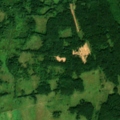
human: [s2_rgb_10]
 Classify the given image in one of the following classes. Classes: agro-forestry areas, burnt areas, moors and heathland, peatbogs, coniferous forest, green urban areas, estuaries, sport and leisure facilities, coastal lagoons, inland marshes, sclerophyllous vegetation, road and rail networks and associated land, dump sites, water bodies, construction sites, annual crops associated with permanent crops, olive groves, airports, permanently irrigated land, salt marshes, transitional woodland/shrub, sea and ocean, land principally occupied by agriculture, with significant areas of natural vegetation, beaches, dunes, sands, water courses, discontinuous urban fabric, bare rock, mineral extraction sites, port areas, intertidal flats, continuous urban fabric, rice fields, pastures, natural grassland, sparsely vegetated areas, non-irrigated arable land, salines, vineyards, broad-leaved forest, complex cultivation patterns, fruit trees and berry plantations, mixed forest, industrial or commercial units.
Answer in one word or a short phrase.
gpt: pastures, broad-leaved forest, transitional woodland/shrub